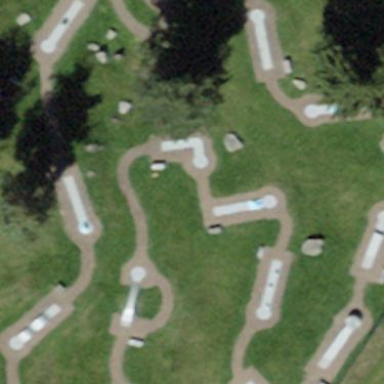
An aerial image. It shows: Miniature golf course.